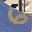
Label: 6